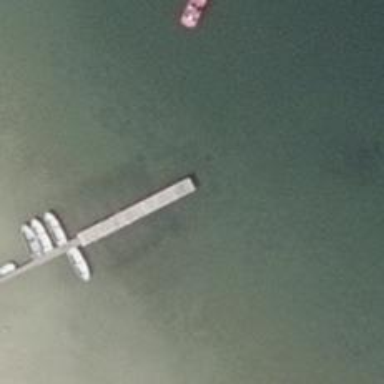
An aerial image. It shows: Man-made pier.